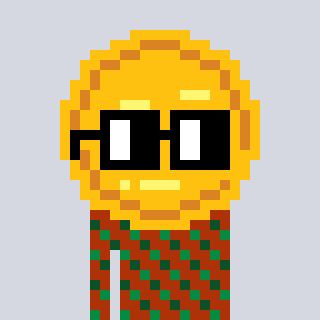
a pixel art character with square black glasses, a medal-shaped head and a hotbrown-colored body on a cool background